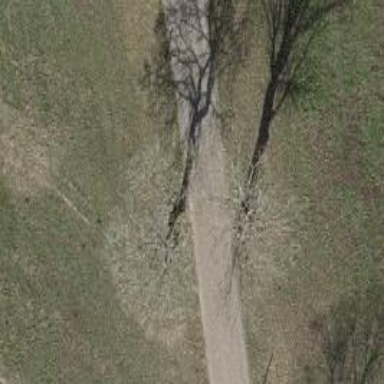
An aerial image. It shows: Broadleaved tree with lush foliage.